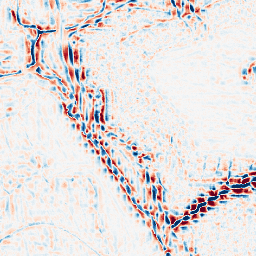
Category: wavelet
Decomposition family: wavelet_reverse_biorthogonal
Decomposition parameters: wavelet: rbio4.4
level: 3
Upsampling method: cubic_catmull_rom
Upsampling parameters: scale: 8
Upsampling scale: 8